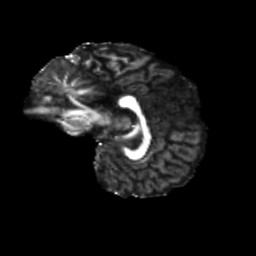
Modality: FA
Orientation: sagittal
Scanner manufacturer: siemens
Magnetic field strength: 3 T
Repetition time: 4 s
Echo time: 0.0594 s